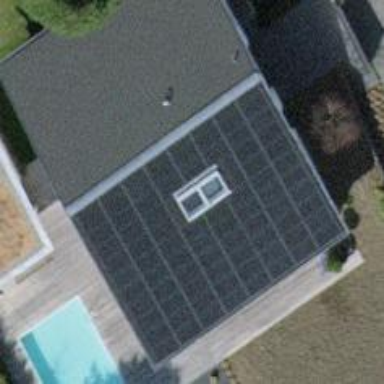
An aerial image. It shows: Solar power generator using photovoltaic panels.